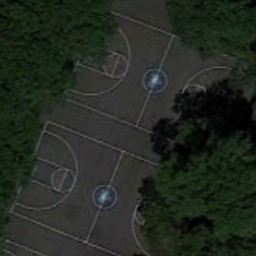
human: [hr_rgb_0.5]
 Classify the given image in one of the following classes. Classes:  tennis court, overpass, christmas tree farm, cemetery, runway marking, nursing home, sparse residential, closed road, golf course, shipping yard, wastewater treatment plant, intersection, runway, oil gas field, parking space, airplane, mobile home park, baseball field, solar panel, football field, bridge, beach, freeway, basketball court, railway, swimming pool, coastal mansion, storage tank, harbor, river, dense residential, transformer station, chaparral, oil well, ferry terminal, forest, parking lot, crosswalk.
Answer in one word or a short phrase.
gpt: basketball court